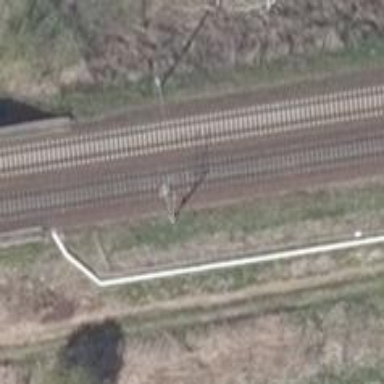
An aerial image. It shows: Railway milestone with catenary mast.